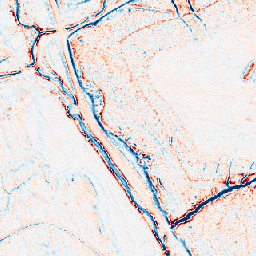
Category: edge_preserving
Decomposition family: anisotropic_diffusion
Decomposition parameters: iterations: 10
kappa: 100
gamma: 0.15
Upsampling method: nearest
Upsampling parameters: scale: 8
Upsampling scale: 8